Field crop: maize
Growth stage: 2
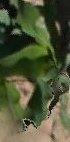
Species: maize